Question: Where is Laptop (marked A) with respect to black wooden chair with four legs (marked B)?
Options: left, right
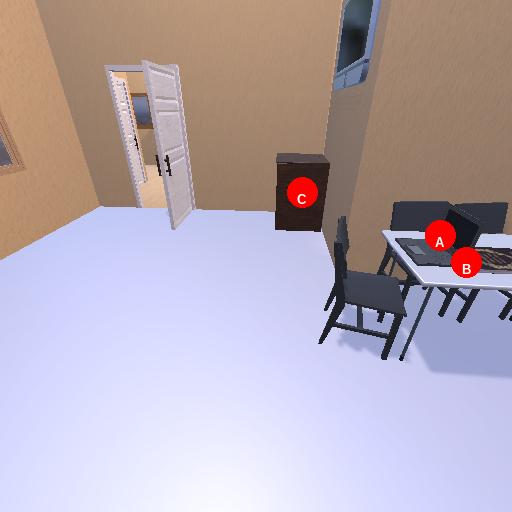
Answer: left